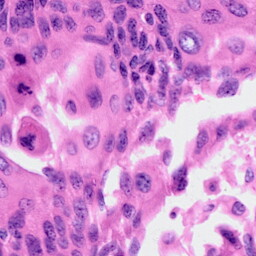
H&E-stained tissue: Cervix